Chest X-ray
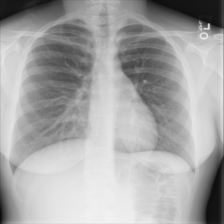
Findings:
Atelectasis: negative
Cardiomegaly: negative
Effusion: negative
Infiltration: negative
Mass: negative
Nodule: negative
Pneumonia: negative
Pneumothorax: negative
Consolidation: negative
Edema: negative
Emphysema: negative
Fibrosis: negative
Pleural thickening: negative
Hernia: negative